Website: macys
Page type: delivery-shipping
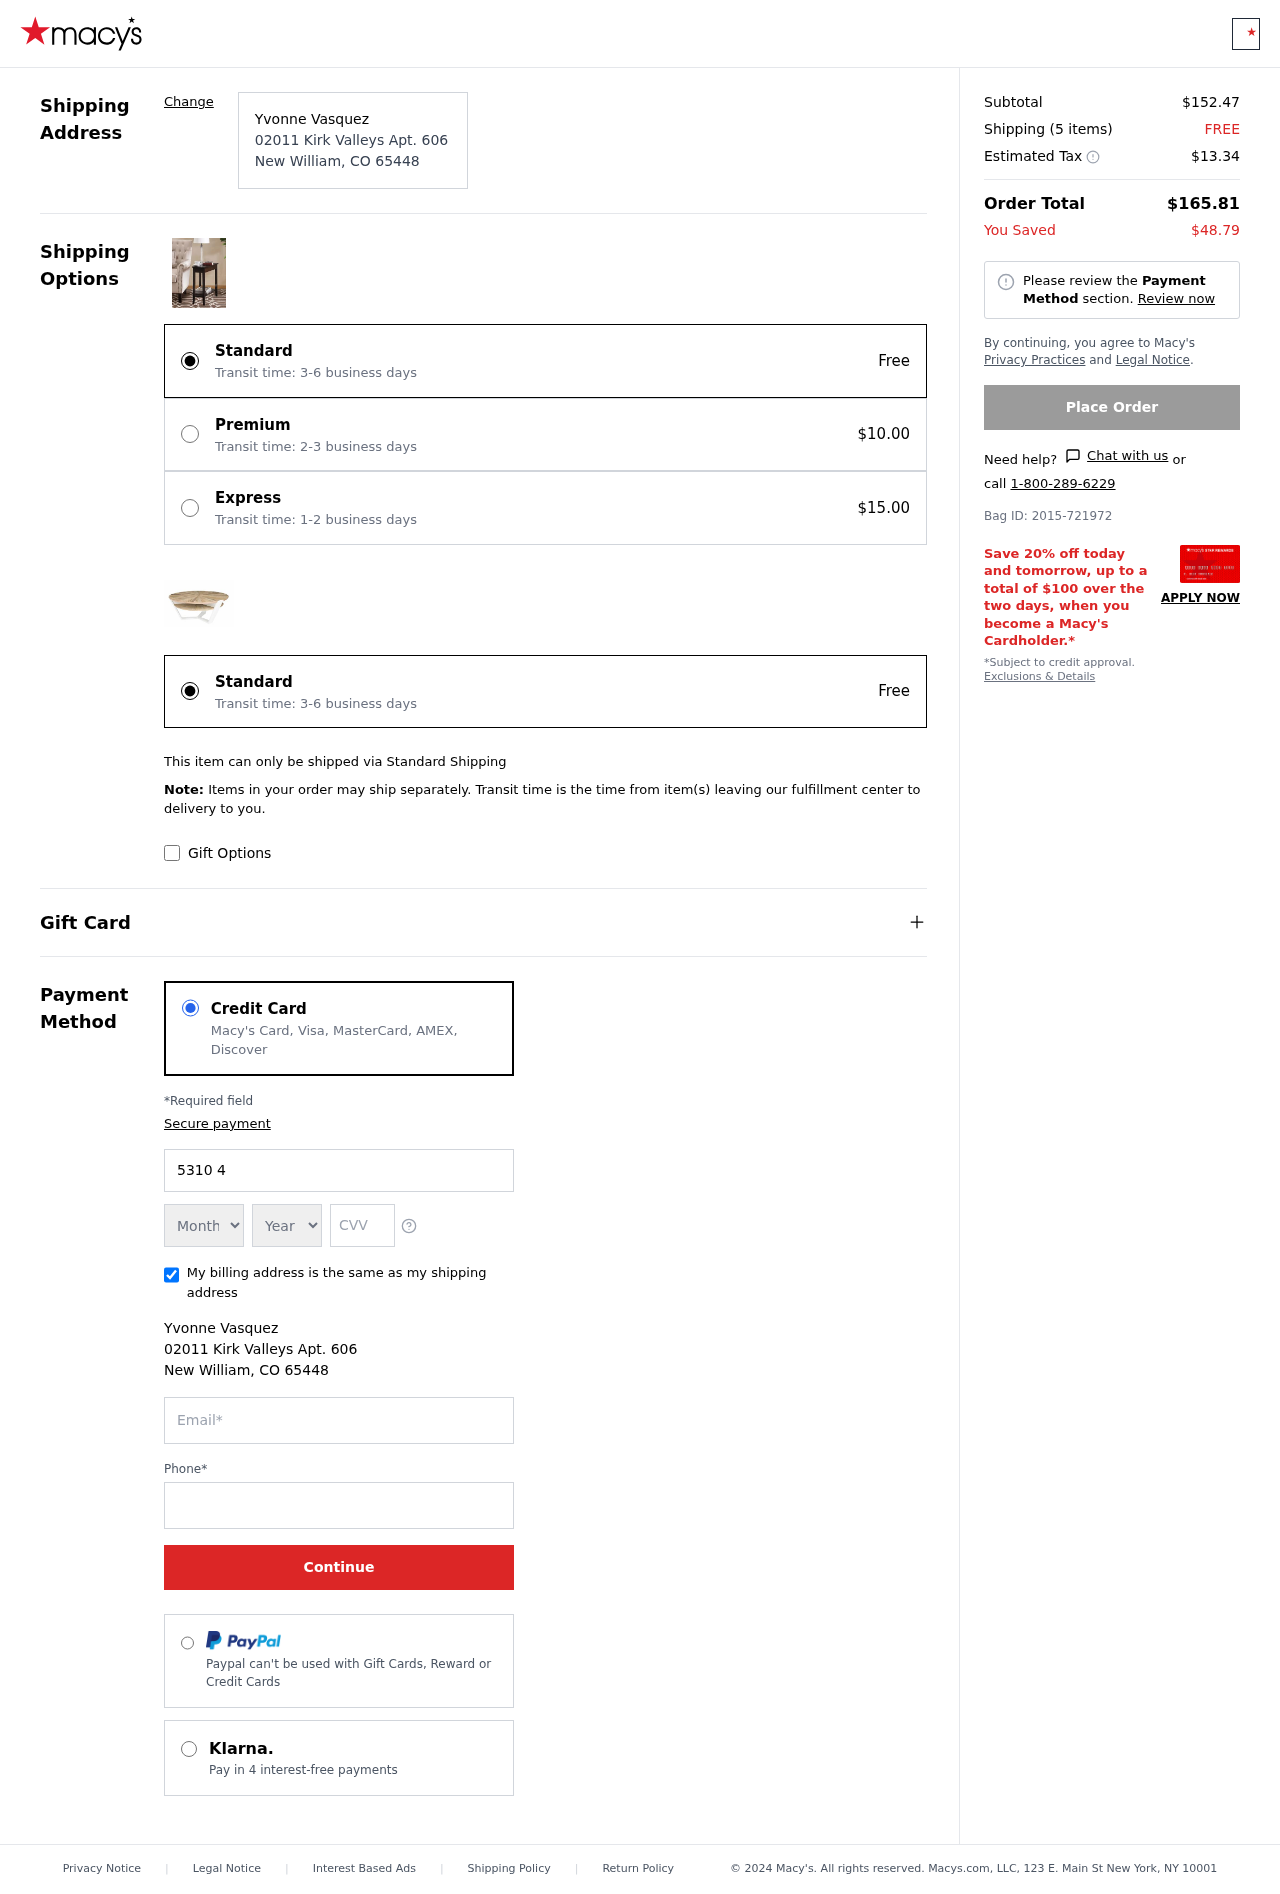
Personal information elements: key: PII_CARD_EXPIRY_MONTH
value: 10
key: PII_CARD_EXPIRY_YEAR
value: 27
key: PII_CITY
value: New William
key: PII_CITY_STATE_ZIP
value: New William, CO 65448
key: PII_FULLNAME
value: Yvonne Vasquez
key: PII_POSTCODE
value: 65448
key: PII_STATE_ABBR
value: CO
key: PII_STREET
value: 02011 Kirk Valleys Apt. 606
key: PII_CARD_NUMBER
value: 5310 4214 5792 8440
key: PII_CARD_CVV
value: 993
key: PII_EMAIL
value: yvonne.vasquez@yahoo.com
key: PII_PHONE
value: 9079155836
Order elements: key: ORDER_SUBTOTAL
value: $152.47
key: ORDER_NUM_ITEMS
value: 5
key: ORDER_SHIPPING_COST
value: FREE
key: ORDER_TAX
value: $13.34
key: ORDER_TOTAL
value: $165.81
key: ORDER_SAVINGS
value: $48.79
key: ORDER_BAG_ID
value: Bag ID: 2015-721972